Question: I have made a simple Line Chart:

Which is showing 4 grid-lines at points 2, 9, 16, 23, which are generated by using the code:
'''
hAxis: {
gridlines: {
count: 4
}
}
'''
By using the above code, regardless of how much the data increase or decrease, it will always display 4 grid-lines.
Can I show grid-lines at a regular step interval. For instance, at 5, 10, 15, 20... and so on ?
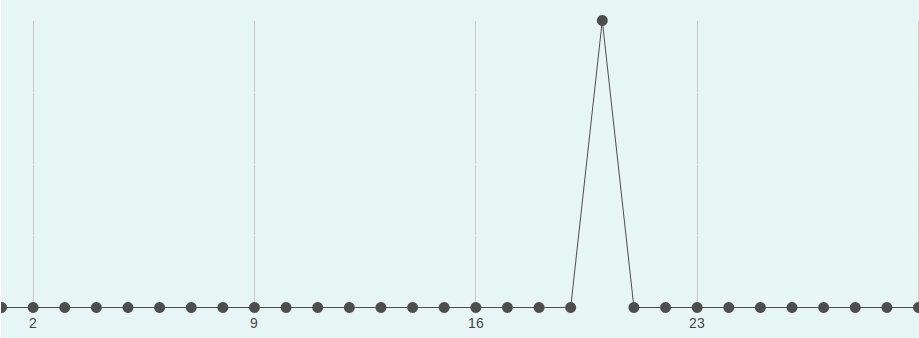
Answer: In a continuous chart, no you can't set the steps. (evil google)